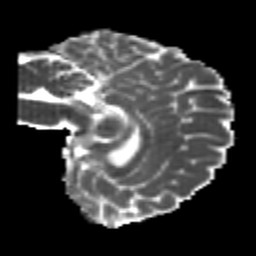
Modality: MD
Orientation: sagittal
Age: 23
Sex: female
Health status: healthy
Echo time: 0.074 s